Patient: sex F, age 58
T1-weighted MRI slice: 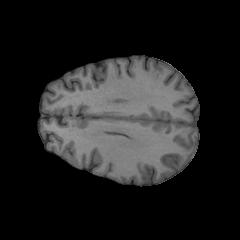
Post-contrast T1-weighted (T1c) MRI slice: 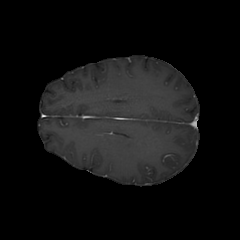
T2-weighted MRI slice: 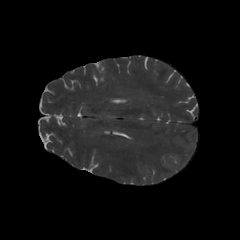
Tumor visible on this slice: no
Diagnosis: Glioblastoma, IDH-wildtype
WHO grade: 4